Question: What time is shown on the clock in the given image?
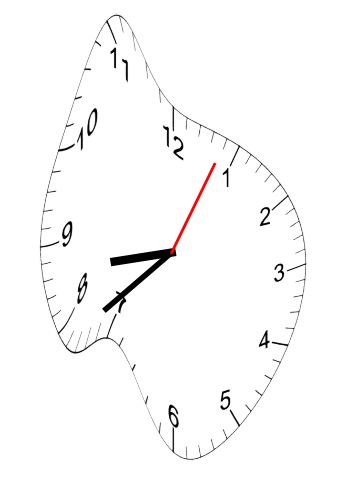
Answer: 08:38:04